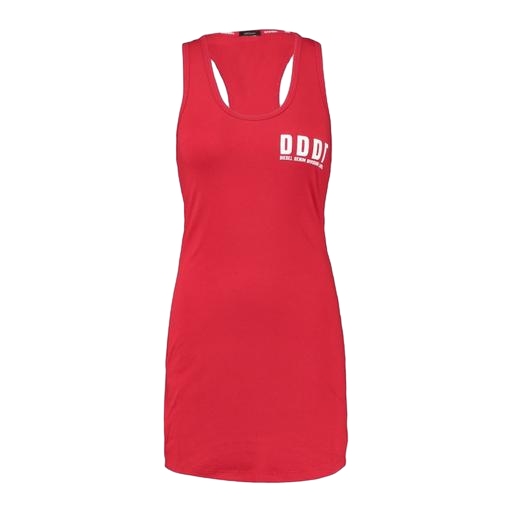
red ice racerback tank, red supima long boyfriend tank, longline singlet, white background